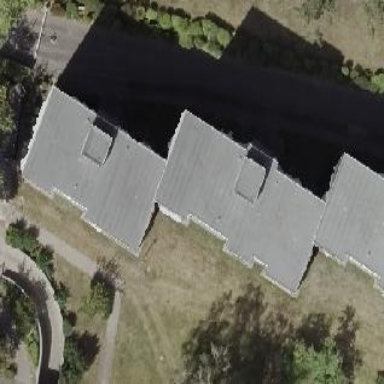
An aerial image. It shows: Apartment building with flat roof.